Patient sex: M
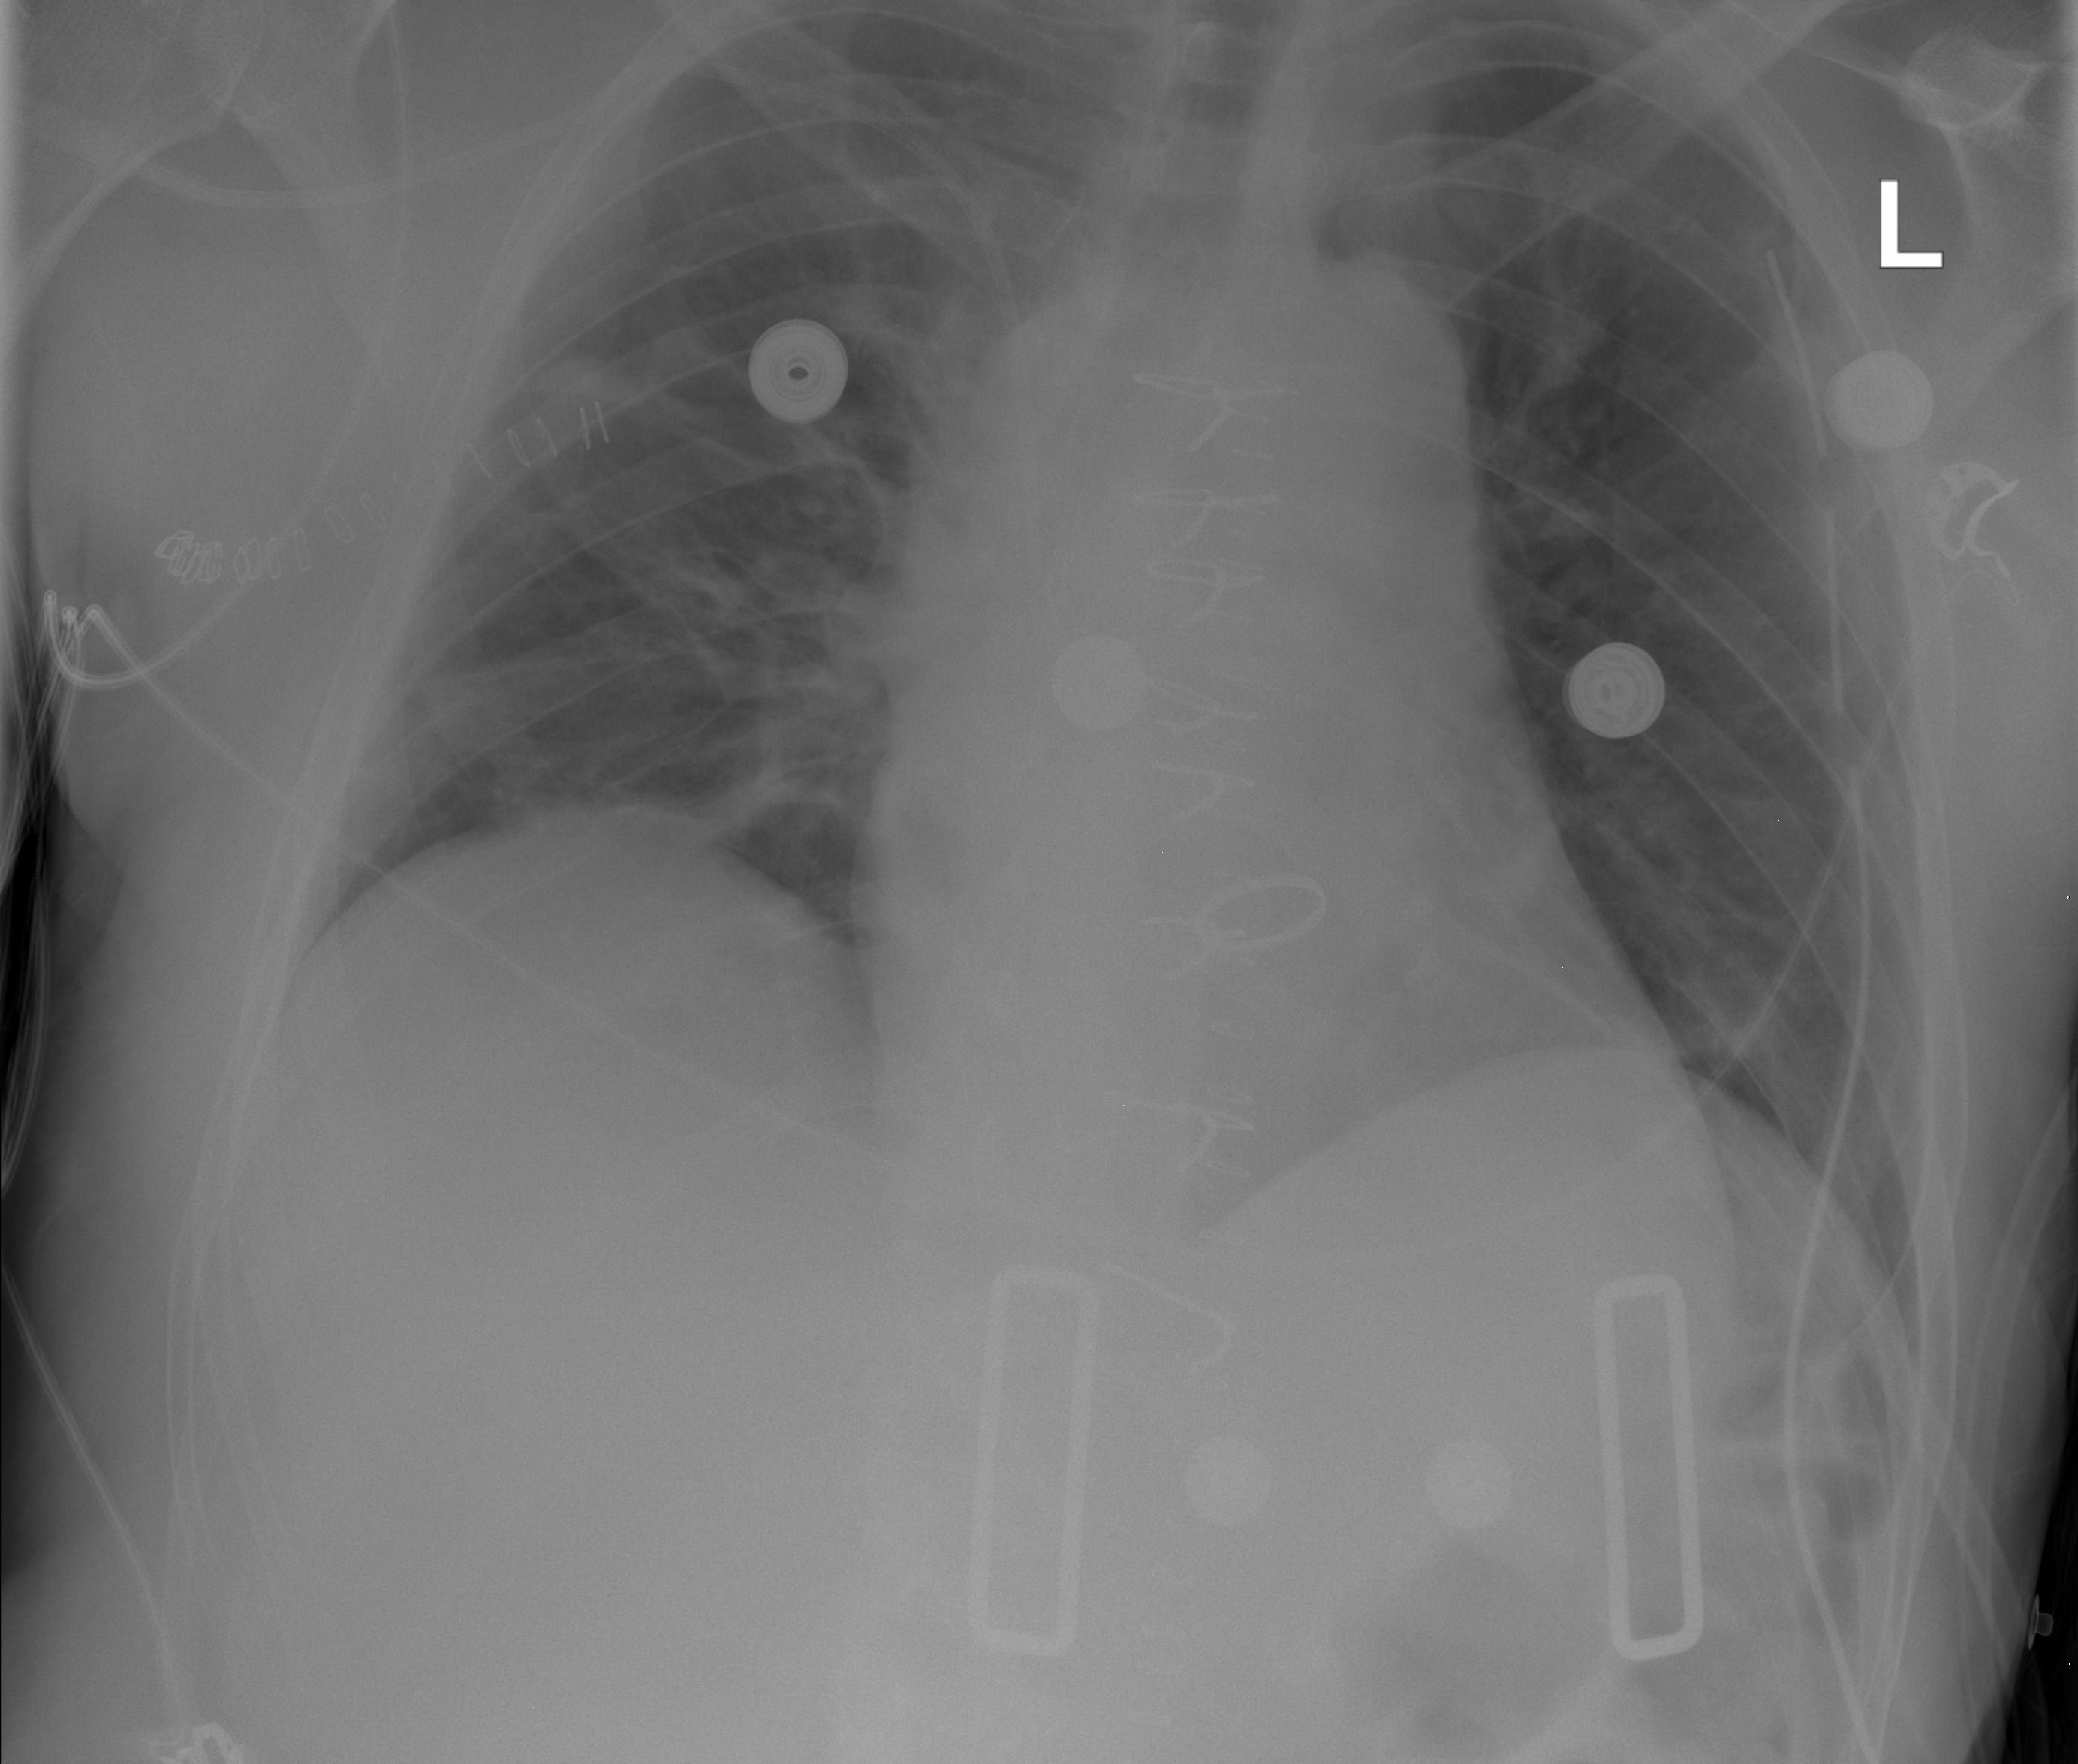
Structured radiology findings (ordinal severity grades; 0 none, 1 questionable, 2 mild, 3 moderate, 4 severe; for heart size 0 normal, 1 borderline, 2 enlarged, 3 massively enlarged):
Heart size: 0
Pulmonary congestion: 2
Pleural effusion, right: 0
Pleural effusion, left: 0
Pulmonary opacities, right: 2
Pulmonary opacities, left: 0
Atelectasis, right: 2
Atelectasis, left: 2